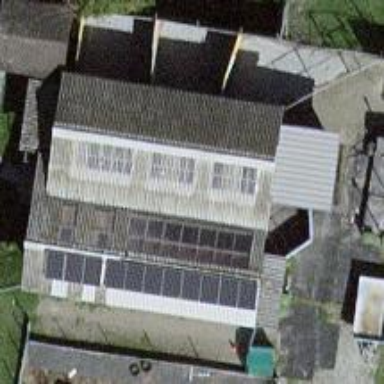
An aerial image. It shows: Shed.